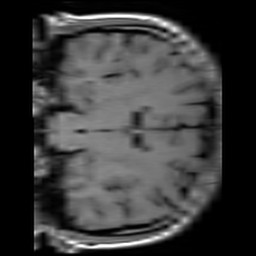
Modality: T1w
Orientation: coronal
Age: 19
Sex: female
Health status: healthy
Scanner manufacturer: siemens
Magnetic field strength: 3 T
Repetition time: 4.1 s
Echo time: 0.0085 s